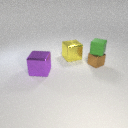
small brown metal cube below small green rubber cube